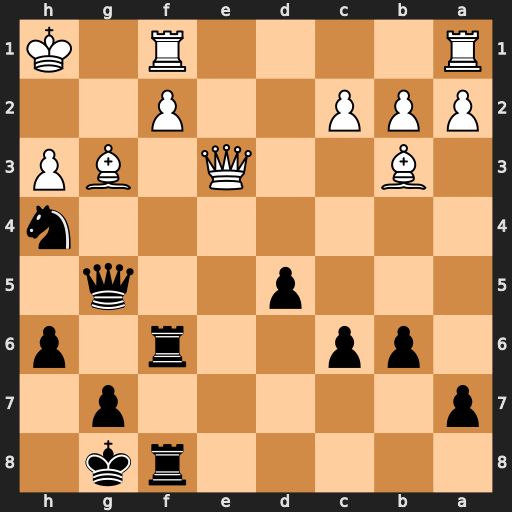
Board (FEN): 5rk1/p5p1/1pp2r1p/3p2q1/7n/1B2Q1BP/PPP2P2/R4R1K
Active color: b
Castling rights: -
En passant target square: -
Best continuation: Qxe3 fxe3 Rxf1+ Rxf1 Rxf1+